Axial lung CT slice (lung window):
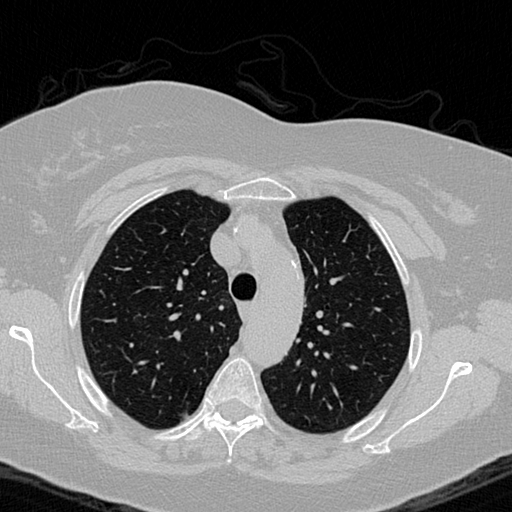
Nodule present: no